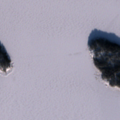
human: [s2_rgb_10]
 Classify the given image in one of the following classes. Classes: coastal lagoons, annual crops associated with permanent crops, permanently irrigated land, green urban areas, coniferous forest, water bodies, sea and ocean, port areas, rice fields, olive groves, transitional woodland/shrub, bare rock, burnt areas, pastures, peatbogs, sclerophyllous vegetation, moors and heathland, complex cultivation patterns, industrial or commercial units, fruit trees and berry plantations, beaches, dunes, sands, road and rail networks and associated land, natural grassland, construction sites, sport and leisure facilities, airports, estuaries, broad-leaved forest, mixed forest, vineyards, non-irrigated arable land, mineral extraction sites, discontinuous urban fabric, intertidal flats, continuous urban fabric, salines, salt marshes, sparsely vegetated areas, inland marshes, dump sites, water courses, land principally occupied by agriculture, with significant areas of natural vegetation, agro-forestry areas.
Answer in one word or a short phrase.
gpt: sea and ocean